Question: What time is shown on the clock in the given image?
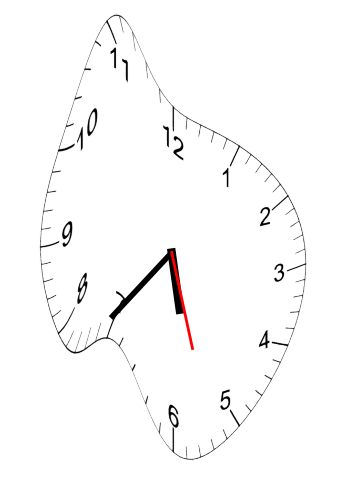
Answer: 05:36:27